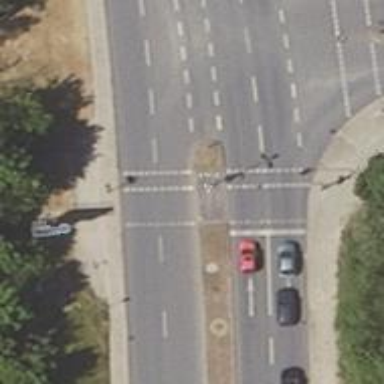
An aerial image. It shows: Road crossing with traffic signals.